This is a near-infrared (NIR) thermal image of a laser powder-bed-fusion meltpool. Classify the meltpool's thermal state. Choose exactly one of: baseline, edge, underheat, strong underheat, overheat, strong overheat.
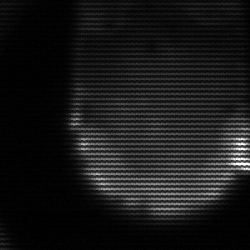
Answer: edge